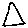
Label: triangle